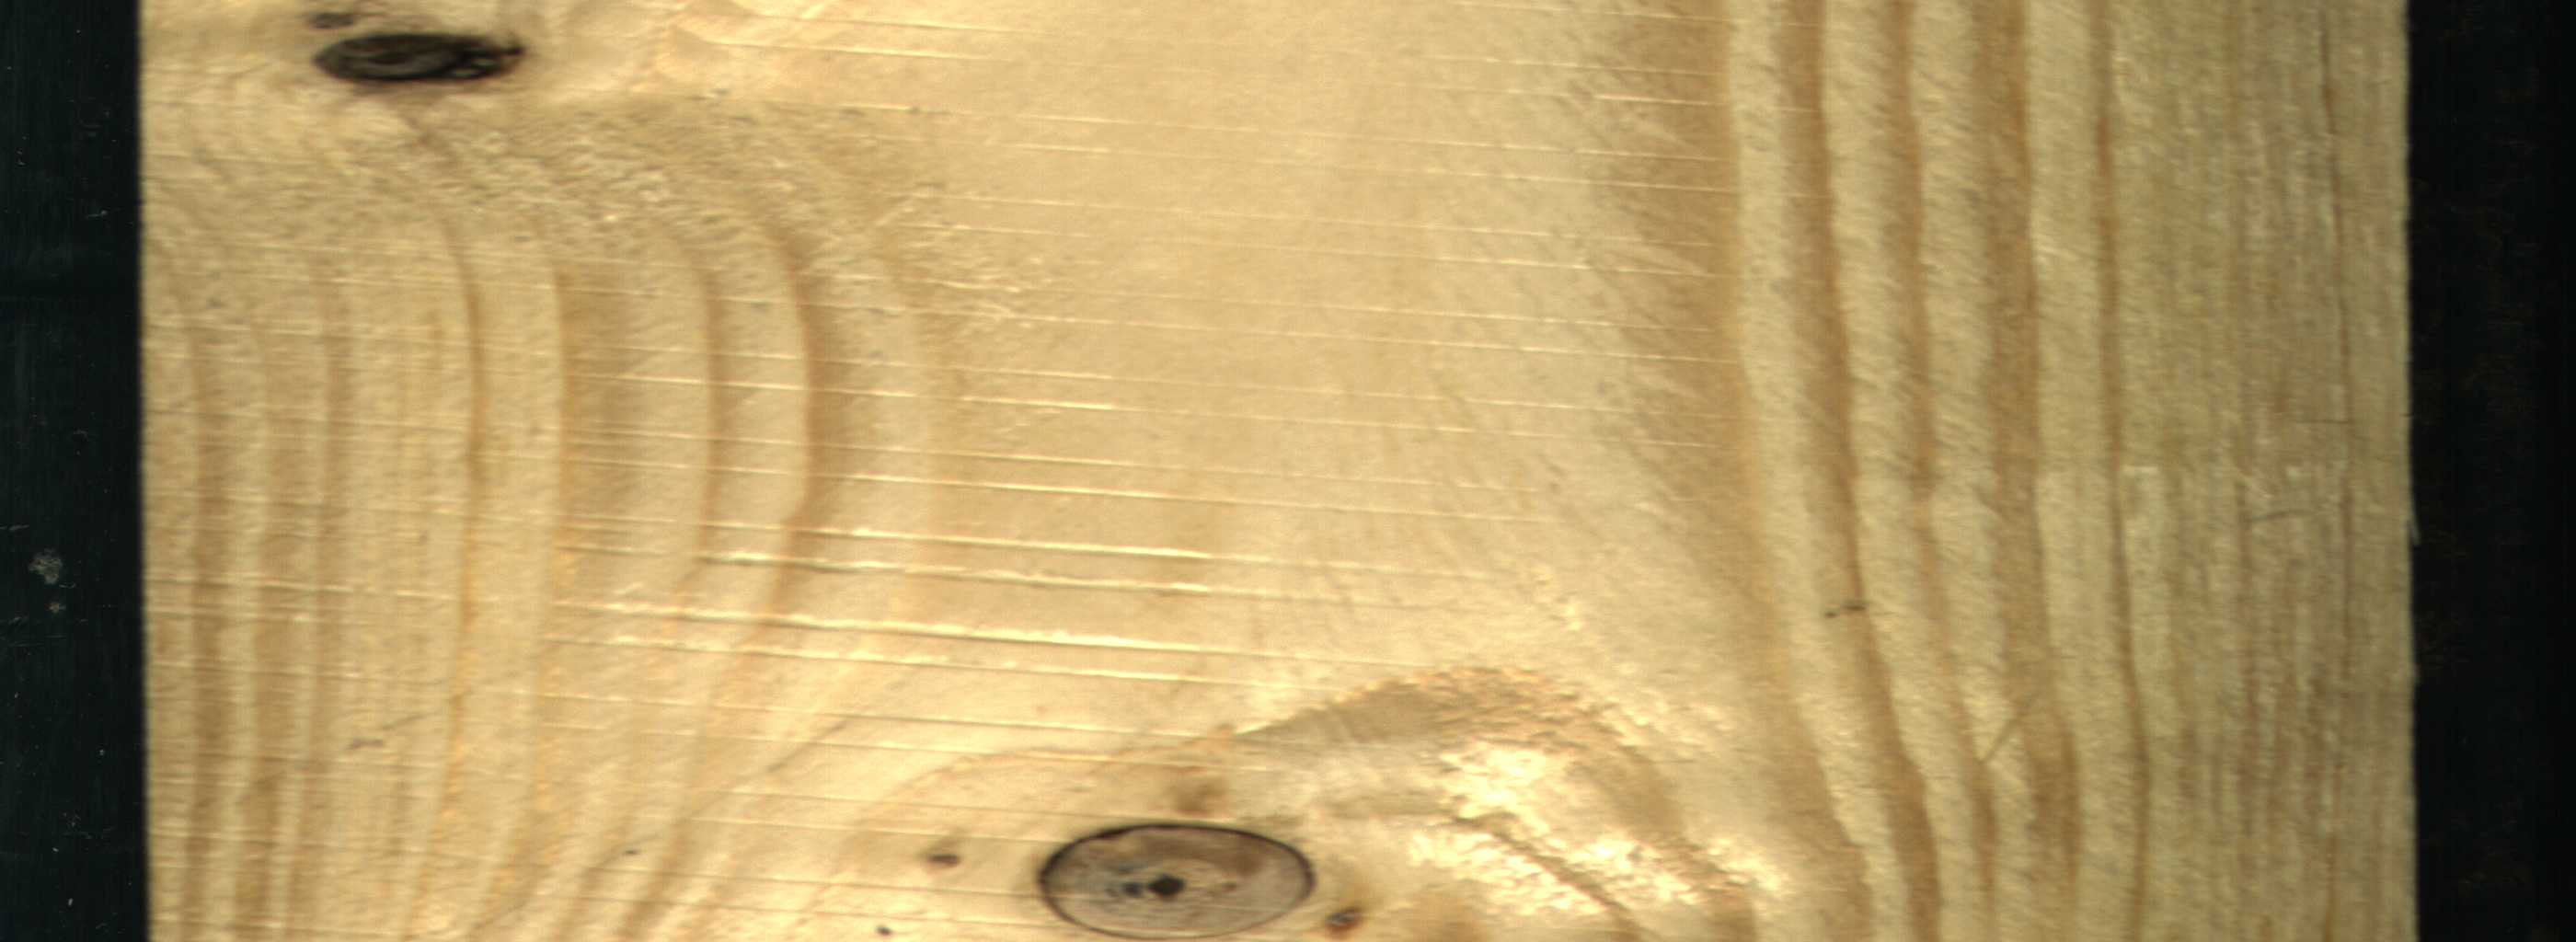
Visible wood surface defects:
Dead_Knot
Dead_Knot
Live_Knot
Live_Knot
Live_Knot